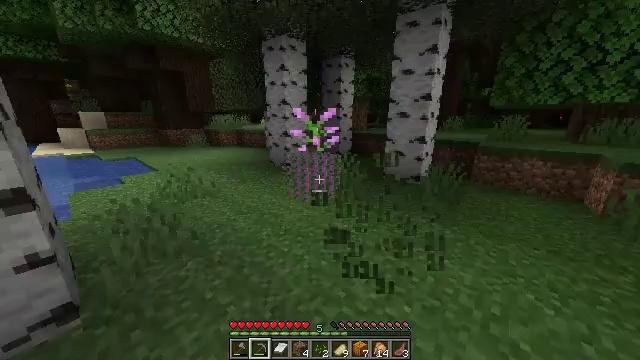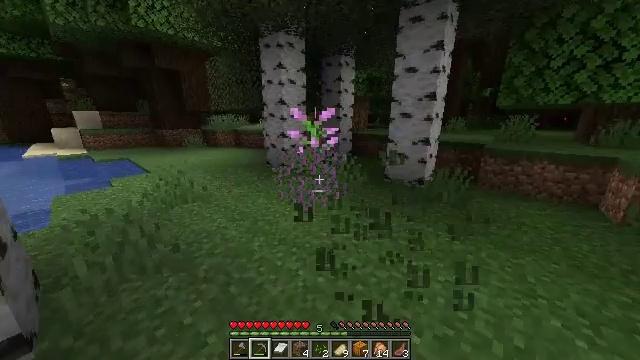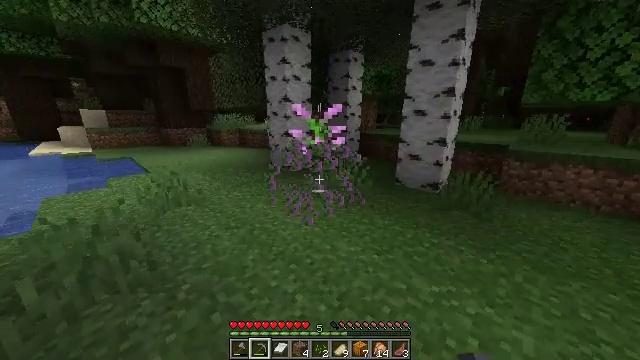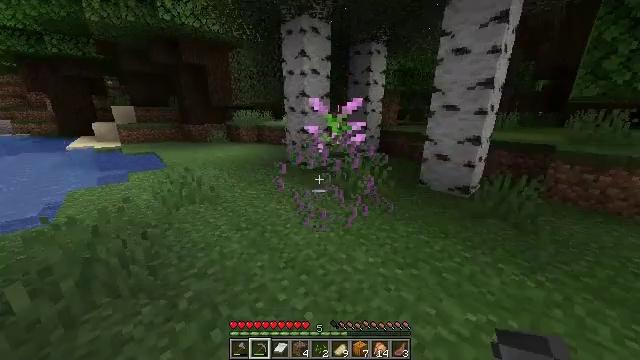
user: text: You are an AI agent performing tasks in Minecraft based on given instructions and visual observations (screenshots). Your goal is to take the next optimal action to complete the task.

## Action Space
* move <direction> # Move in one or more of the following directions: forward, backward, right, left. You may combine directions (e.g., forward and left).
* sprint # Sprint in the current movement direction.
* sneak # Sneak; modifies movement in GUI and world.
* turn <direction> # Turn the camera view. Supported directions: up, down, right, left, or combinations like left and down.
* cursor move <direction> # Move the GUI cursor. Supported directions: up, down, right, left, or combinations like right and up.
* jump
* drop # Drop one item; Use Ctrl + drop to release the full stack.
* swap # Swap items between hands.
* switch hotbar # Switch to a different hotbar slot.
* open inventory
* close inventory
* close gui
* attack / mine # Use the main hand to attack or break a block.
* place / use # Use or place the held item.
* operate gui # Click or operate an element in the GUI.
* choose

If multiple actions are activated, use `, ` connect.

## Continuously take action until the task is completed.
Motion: motion action
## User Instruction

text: Collect lilac by left-clicking.
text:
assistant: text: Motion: move forward, attack / mine
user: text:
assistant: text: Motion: move forward, turn left, attack / mine
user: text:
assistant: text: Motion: move forward, turn left, attack / mine
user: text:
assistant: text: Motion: no_op